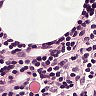
Metastatic tissue present: no